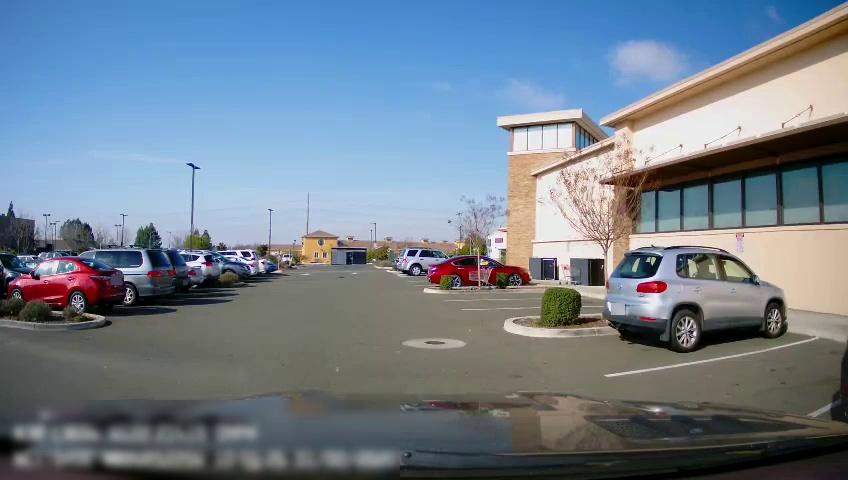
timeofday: Day
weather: Sunny
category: Drivable Space
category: Vehicles | SUV
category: Vehicles | Car
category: Vehicles | SUV
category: Vehicles | SUV
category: Vehicles | Car
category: Vehicles | Van
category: Vehicles | SUV
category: Vehicles | Car
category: Vehicles | SUV
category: Vehicles | SUV
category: Vehicles | Car
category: Vehicles | SUV
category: Vehicles | Car
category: Vehicles | Car
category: Vehicles | Truck